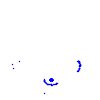
Particle: proton